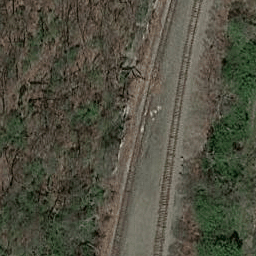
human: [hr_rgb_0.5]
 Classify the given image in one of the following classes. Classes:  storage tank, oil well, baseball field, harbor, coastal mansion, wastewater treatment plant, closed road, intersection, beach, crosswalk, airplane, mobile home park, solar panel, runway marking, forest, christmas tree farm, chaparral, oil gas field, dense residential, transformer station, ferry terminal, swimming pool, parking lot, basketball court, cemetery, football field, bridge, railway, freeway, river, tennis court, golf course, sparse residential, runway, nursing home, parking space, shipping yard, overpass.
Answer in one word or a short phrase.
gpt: railway